Question: I find decorator pattern to be most confusing. Please consider the example provided in "Head first design patterns book".

So to get a with double mocha and a whip, you have to write
'''
Beverage beverage2 = new DarkRoast();
beverage2 = new Mocha(beverage2);
beverage2 = new Mocha(beverage2);
beverage2 = new Whip(beverage2);
'''
I feel this is unnecessary. Here is my implementation,
'''
interface Beverage
{
int Cost();
}
class DarkRoast : Beverage
{
/* .... */
}
class Mocha : Beverage
{
/* .... */
}
class Whip : Beverage
{
/* .... */
}
// here is the changed part
class Order
{
List<Beverage> beverages = new List<Beverage> beverages();
public void AddItem(Beverage b)
{
beverages.Add(b);
}
public int Cost()
{
int cost;
foreach(Beverage b in beverages)
cost += b.Cost();
}
}
// use it like
Order order = new Order();
order.AddItem(new DarkRoast());
order.AddItem(new Mocha());
order.AddItem(new Mocha());
order.AddItem(new Whip());
int cost = order.Cost();
'''
IMO, both does same. If yes, what is the advantage of using decorator pattern here?
Any thoughts?
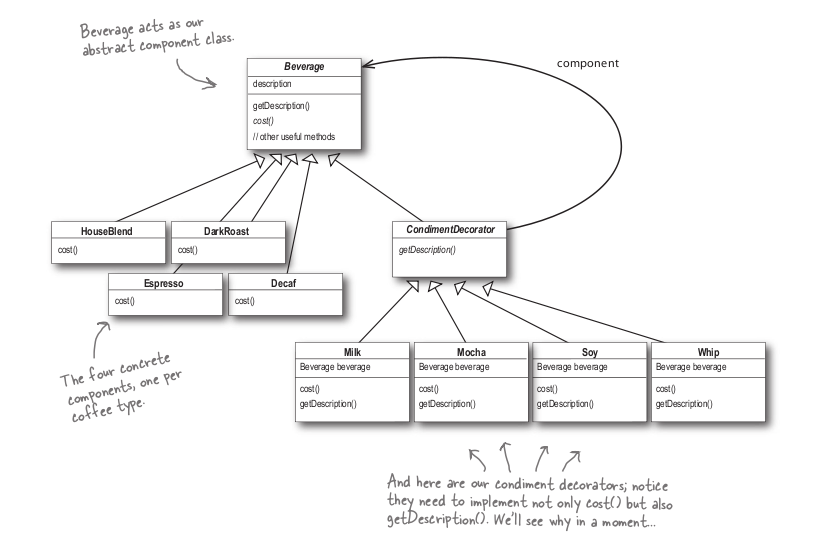
Answer: No, they are not the same.
Head First example has 1 drink with Mocha, Whip, Roast added. Your example has 3 beverages.
See this Head First code. It works on the same instance of the beverage
'''
beverage2 = new Mocha(beverage2);
beverage2 = new DarkRoast(beverage2);
beverage2 = new Whip(beverage2);
'''
Your code creates 3 beverages (which means someone ordered 3 things separately).
In real life, it is not beverages, I guess. The beverage is one & flavors added on top of it.
The purpose of decorator is - to decorate.
.Net has TextWriter and IndentedTextWriter (I guess), which basically takes the normal text of yours and applies indentation to it. It is similar to unix pipes in a way, if you think of it.
input -> tweaks -> tweaked input -> further tweaks -> further tweaked input.
Output of current operation becomes input for next operation.
I don't know if I explained it well.